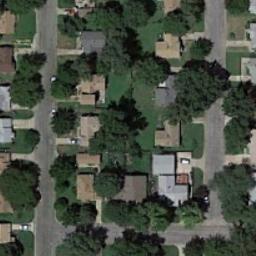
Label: medium_residential